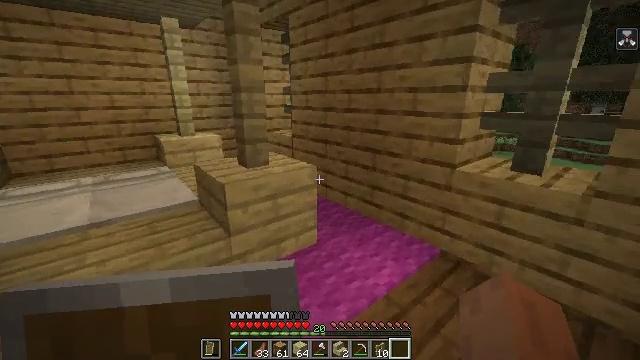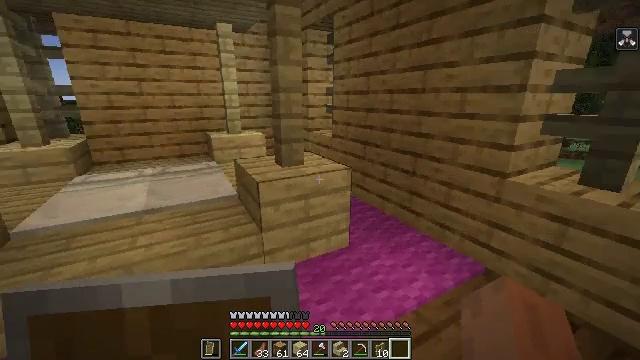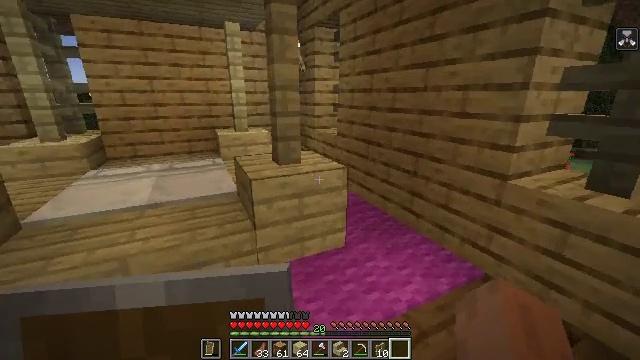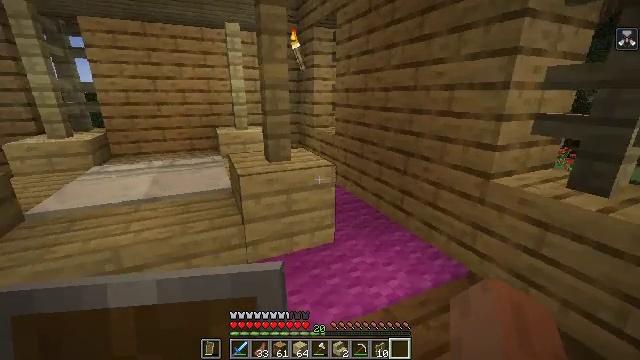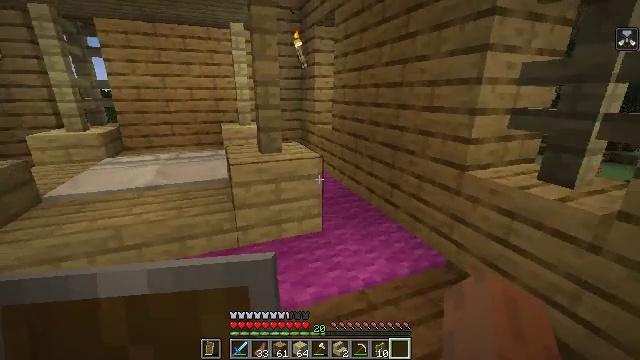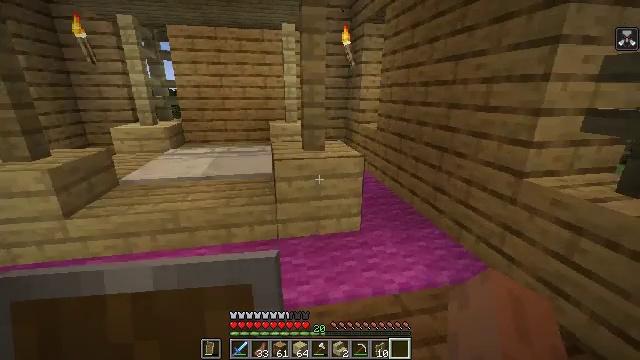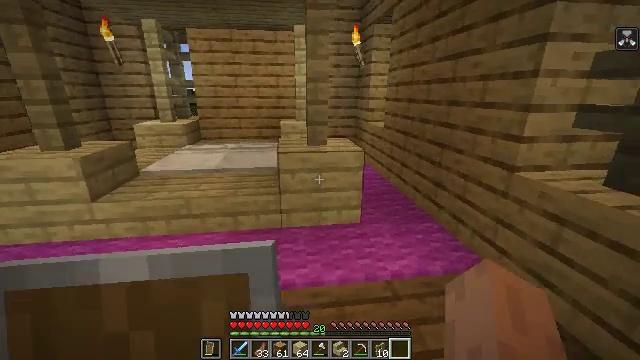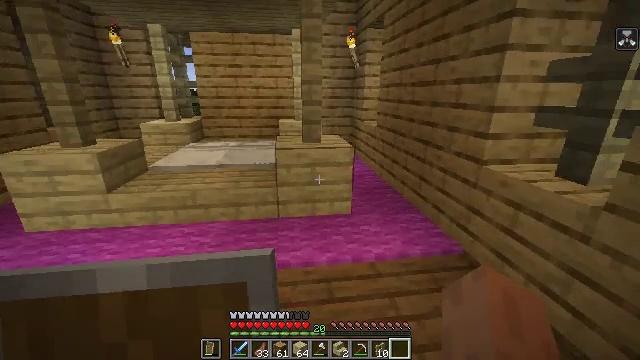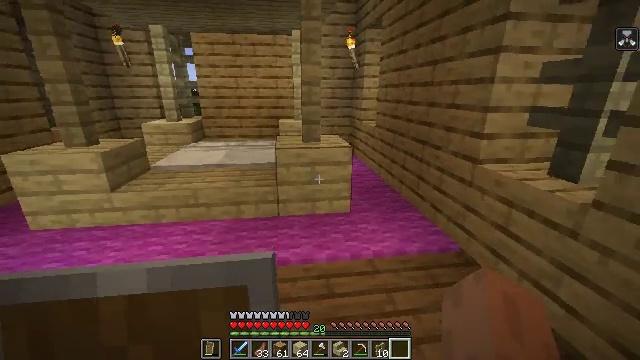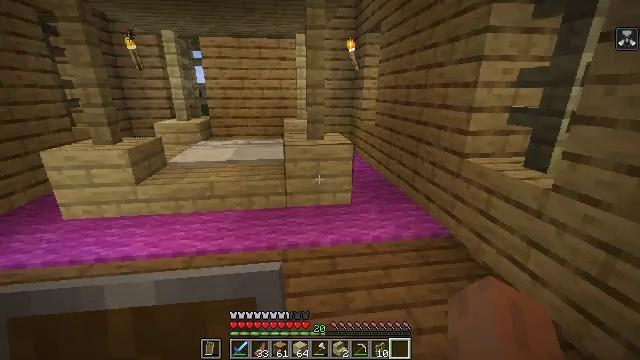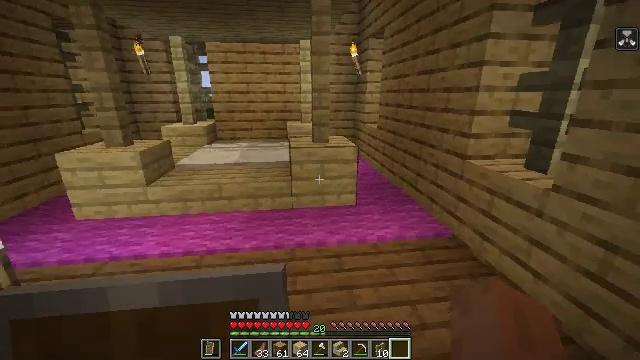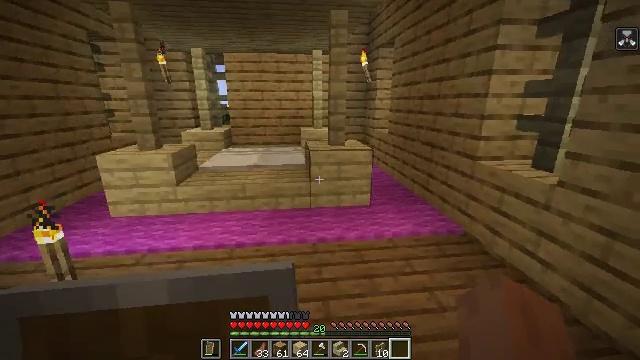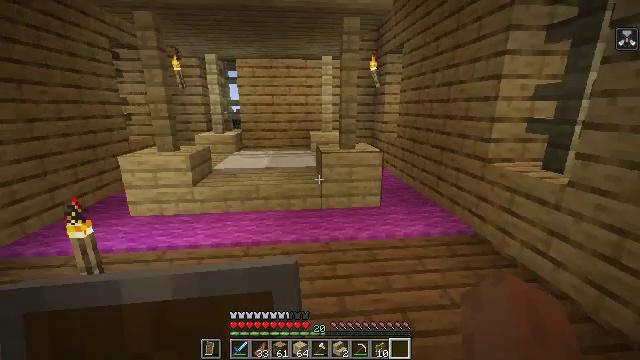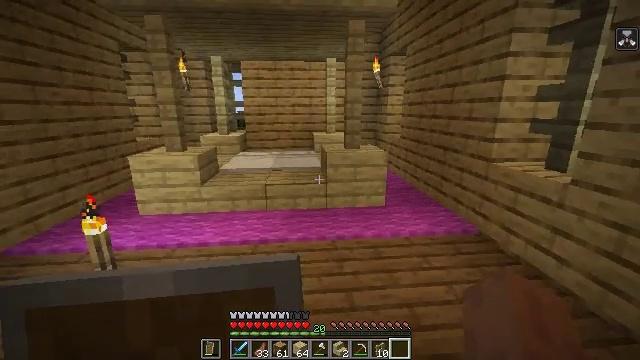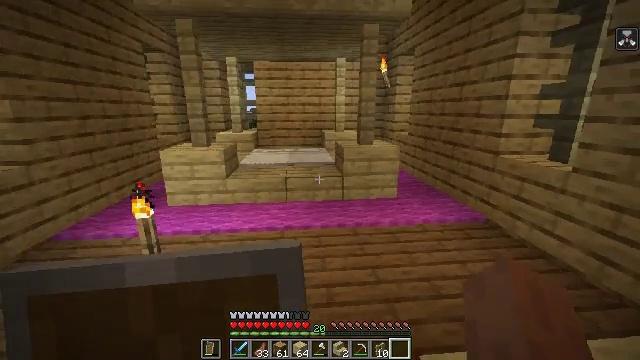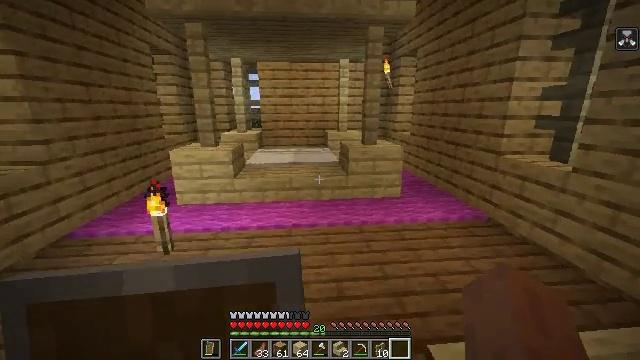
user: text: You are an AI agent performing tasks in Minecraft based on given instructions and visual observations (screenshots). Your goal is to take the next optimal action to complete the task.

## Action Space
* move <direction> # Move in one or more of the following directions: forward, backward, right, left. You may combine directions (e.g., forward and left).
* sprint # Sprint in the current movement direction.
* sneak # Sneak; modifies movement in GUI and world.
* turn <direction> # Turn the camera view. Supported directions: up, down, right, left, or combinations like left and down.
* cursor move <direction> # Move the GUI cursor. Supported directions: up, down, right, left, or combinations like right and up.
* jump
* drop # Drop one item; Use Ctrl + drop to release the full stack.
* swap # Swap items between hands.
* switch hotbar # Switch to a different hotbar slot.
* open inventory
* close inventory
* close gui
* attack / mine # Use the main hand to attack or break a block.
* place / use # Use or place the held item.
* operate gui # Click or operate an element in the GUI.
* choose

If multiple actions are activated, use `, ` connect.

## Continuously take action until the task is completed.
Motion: motion action
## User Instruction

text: Craft the light gray carpet with light gray wool.
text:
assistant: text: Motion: move right, turn left
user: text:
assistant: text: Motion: move back and move right, turn left
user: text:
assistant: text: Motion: move back and move right, turn left
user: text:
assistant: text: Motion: move back and move right, turn left
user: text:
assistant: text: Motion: move back and move right, turn left
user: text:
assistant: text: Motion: move back, turn left
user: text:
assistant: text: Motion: move back
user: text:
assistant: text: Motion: move back
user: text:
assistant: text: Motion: move back and move left
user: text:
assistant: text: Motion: move back and move left
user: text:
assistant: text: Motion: move back and move left, turn up
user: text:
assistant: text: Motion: move back and move left, turn left
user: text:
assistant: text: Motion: move back and move left
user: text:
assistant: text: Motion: move back and move left
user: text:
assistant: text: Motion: move back and move left
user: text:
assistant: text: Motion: move back and move left
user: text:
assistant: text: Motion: move back and move left
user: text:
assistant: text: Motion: move back and move left
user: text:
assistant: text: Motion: move back and move left, turn right
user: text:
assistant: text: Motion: move back and move left, turn right and down
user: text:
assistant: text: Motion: move back and move left, turn right and down
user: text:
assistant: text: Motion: turn right
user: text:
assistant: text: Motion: move forward
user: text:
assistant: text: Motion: move forward
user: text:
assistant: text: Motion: no_op
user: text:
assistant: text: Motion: move forward
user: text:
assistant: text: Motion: move forward, turn right
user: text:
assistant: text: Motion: move forward, turn right
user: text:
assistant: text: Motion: move forward, turn right
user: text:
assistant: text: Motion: move forward, turn right